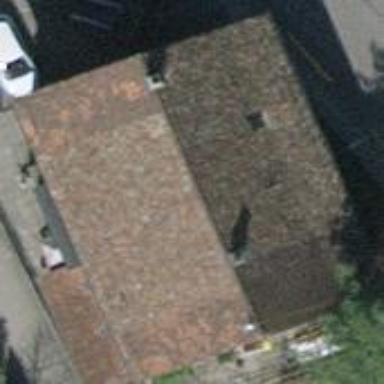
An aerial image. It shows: Gabled roof made of roof tiles on apartment building.